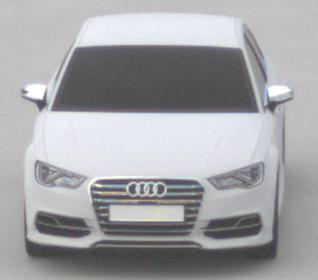
Make: Audi
Model: S3
Detailed model: 8V
Model produced from: 2013
Model produced until: 2020
Doors: 4
Color: white
Road condition: dry road
Daytime: midday
Contrast: low contrast